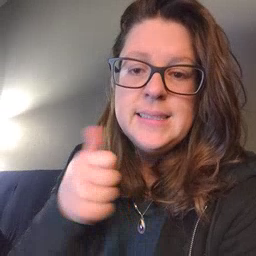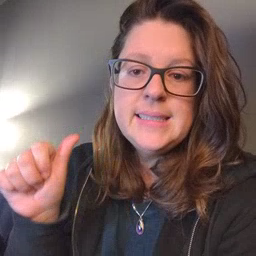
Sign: any